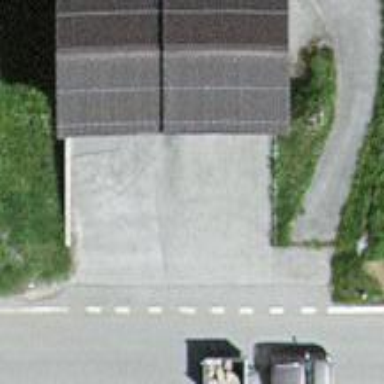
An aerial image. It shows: Garage building.